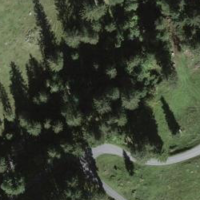
EUNIS habitat code: 44
Species observed at this site:
Parnassia palustris